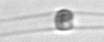
Label: Chaetoceros_similis